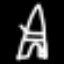
Label: The Eiffel Tower